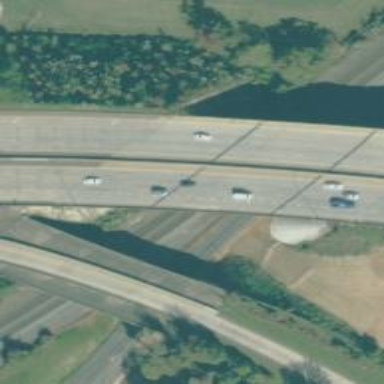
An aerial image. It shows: Man-made bridge.